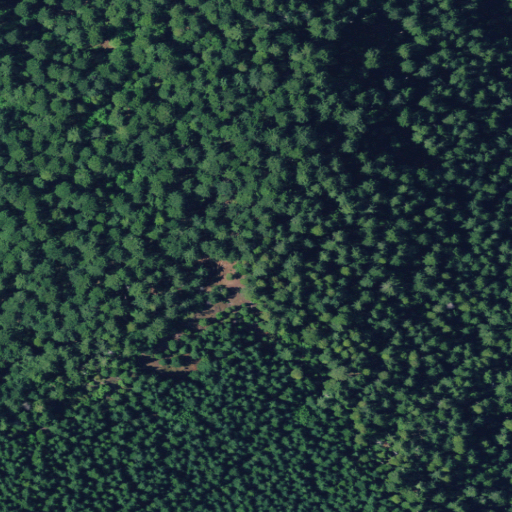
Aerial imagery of mountain in Oregon named Tater Hill containing only evergreen forest